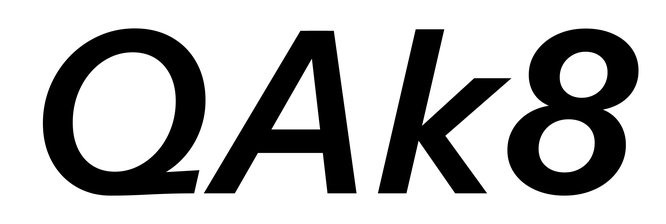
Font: InstrumentSans-Italic_SemiBold_Italic